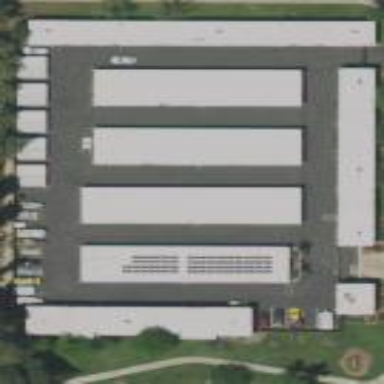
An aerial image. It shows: Storage rental shop.